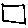
Label: square